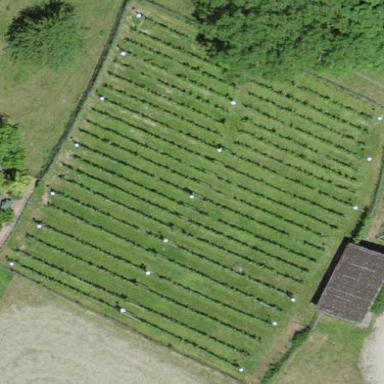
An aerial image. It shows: Vineyard.